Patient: sex F, age 58
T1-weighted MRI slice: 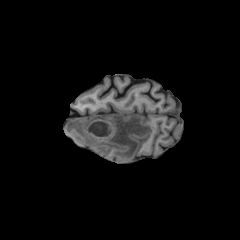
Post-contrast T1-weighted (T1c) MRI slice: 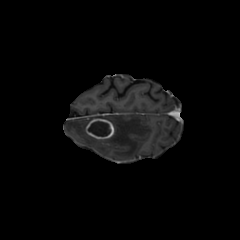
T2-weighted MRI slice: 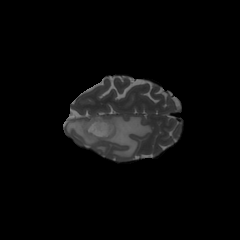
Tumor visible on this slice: yes
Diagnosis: Glioblastoma, IDH-wildtype
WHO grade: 4